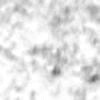
Label: no_change